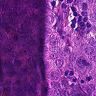
Metastatic tissue present: yes